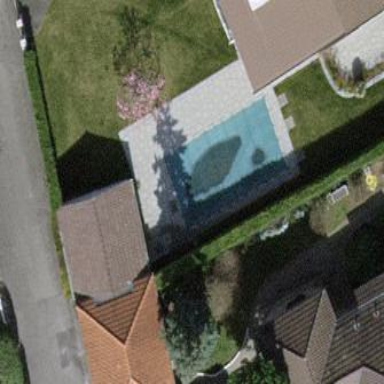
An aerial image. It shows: Swimming pool located in leisure land.